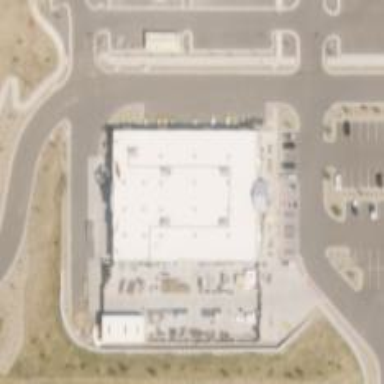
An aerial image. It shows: Retail building that serves as country store.